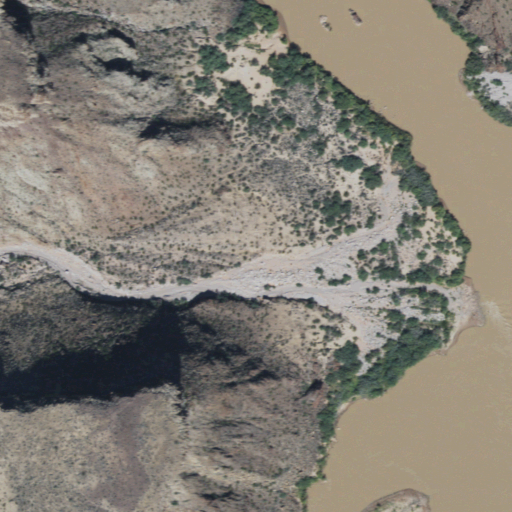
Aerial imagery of valley in Arizona named Two Hundred and Twentymile Canyon containing shrub, open water, and grassland